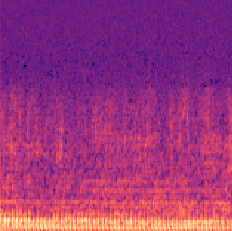
Sound class: Helicopter